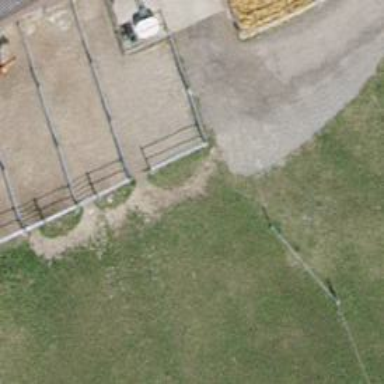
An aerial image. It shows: Fence is in the image.